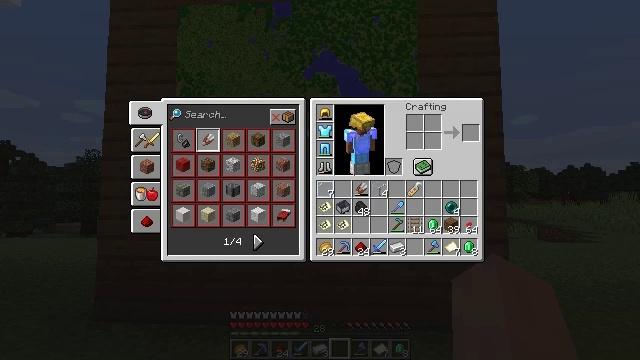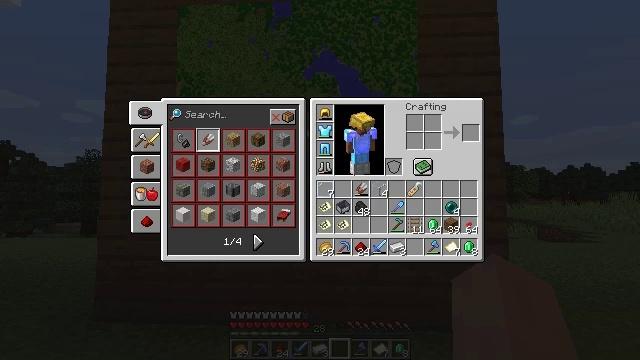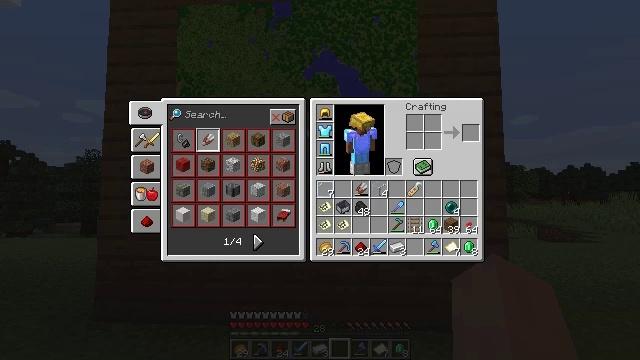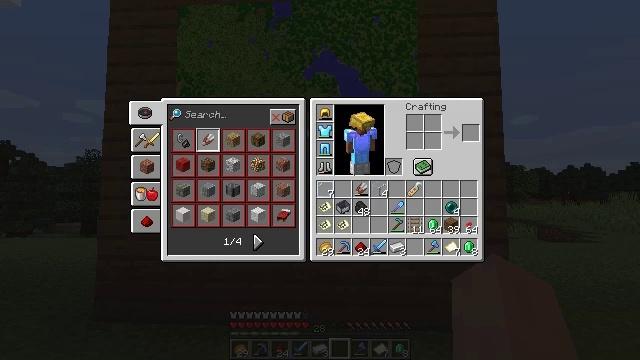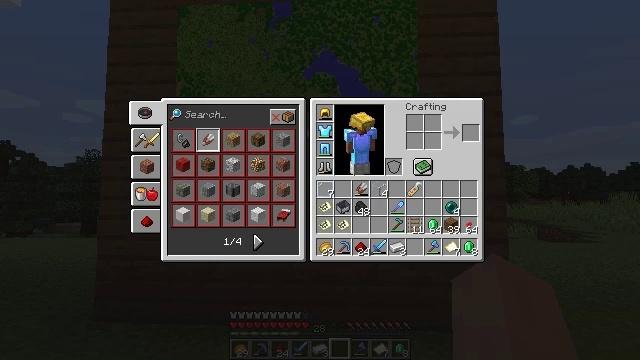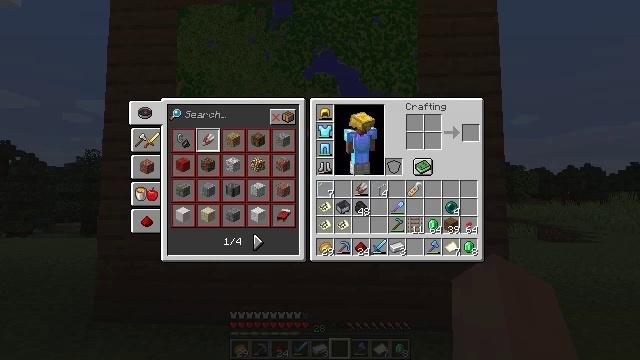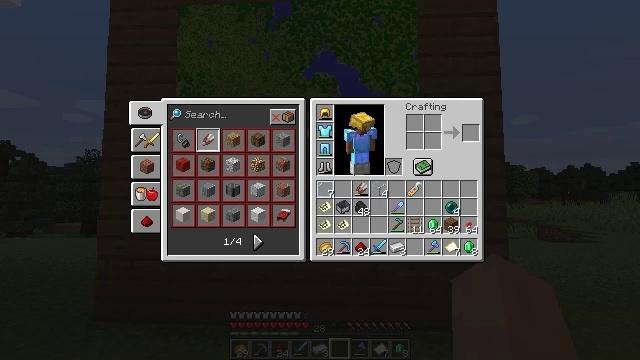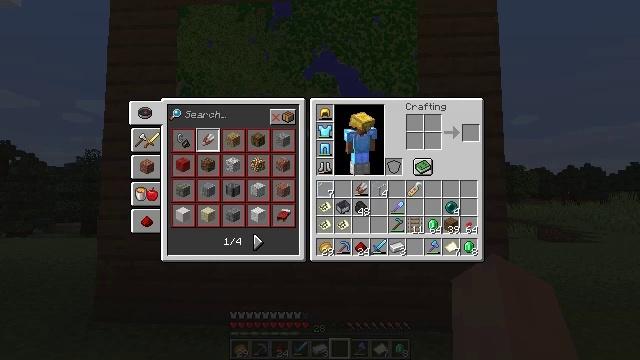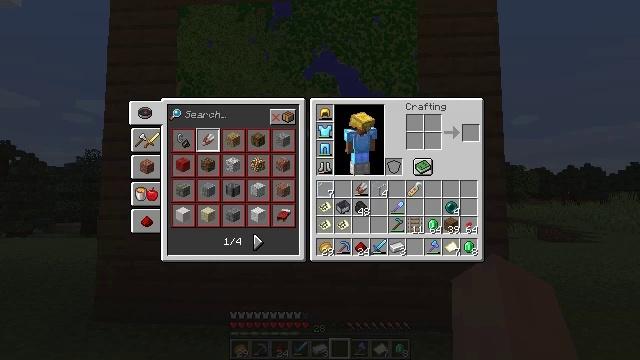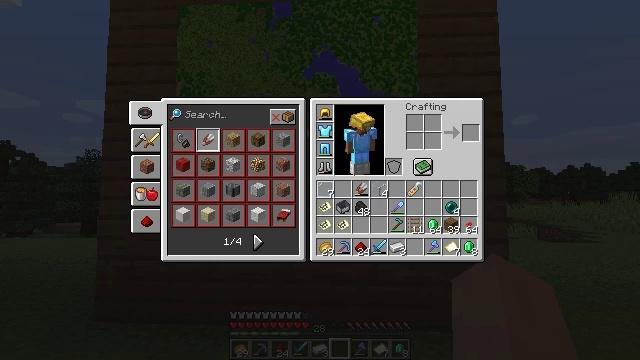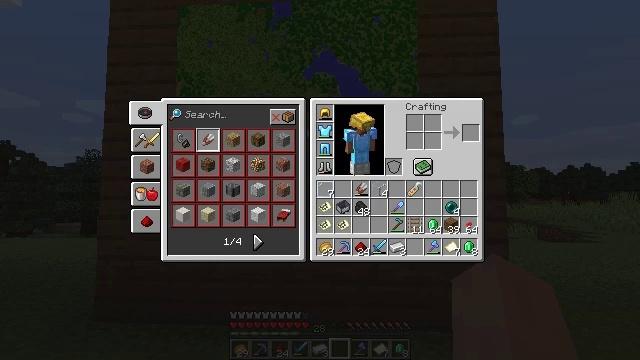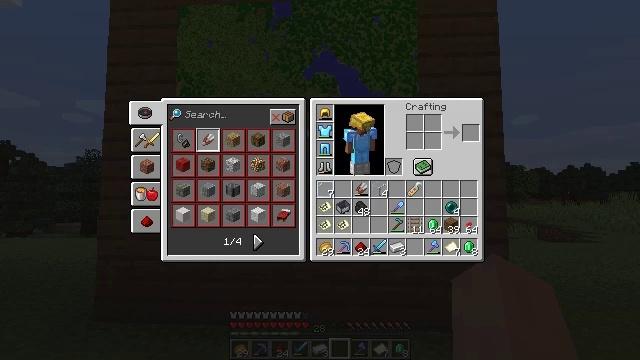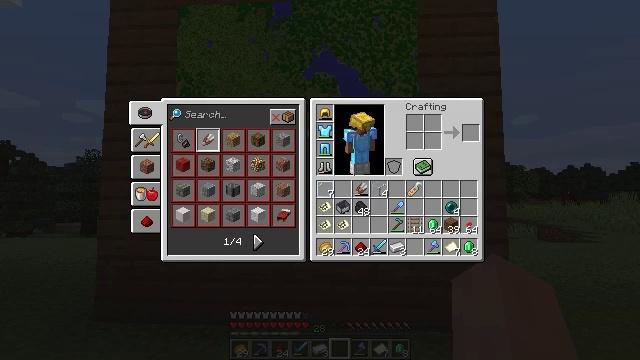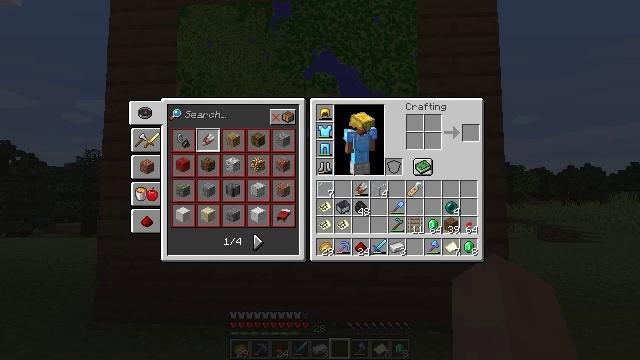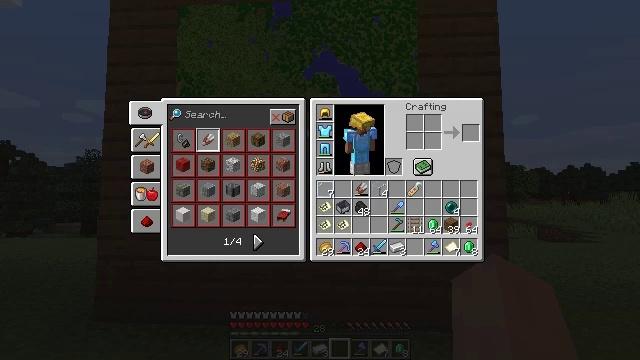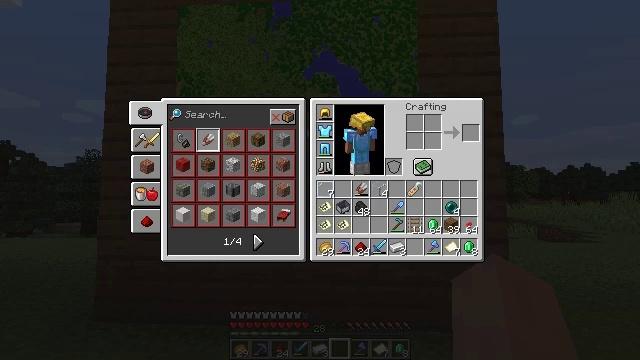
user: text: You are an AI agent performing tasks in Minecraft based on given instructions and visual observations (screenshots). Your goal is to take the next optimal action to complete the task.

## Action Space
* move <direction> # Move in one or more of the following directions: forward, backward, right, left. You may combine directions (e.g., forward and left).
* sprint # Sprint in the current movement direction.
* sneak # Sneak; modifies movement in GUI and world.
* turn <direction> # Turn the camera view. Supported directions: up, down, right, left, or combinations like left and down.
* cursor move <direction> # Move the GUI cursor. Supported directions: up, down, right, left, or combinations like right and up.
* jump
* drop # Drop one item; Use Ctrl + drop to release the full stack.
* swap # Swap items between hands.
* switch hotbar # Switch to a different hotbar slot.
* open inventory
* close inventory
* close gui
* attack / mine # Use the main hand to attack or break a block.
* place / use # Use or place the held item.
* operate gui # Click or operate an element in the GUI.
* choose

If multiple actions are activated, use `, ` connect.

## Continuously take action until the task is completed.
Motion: motion action
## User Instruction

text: Put leather in the center and surround it with sticks to craft an item frame.
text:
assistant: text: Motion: no_op
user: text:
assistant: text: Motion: no_op
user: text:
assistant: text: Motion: no_op
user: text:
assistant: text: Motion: no_op
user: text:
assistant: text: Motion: no_op
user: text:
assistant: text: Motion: no_op
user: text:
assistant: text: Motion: no_op
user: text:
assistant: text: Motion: no_op
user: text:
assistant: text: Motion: no_op
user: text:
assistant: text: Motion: no_op
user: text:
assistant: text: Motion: no_op
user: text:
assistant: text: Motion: no_op
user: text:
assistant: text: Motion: no_op
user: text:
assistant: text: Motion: no_op
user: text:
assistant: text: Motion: no_op
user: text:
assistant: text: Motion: no_op
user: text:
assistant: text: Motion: no_op
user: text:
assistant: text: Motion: no_op
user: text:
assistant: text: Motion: no_op
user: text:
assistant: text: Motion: no_op
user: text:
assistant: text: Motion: no_op
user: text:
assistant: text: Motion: no_op
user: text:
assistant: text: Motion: no_op
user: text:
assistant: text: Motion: no_op
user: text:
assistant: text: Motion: no_op
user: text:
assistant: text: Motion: no_op
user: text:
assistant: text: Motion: no_op
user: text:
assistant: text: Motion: no_op
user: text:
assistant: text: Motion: no_op
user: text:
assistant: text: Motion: no_op